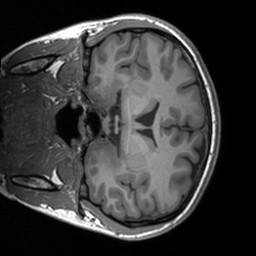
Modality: T1w
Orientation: coronal
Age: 24
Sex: female
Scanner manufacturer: siemens
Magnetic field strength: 3 T
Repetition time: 1.9 s
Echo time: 0.00226 s